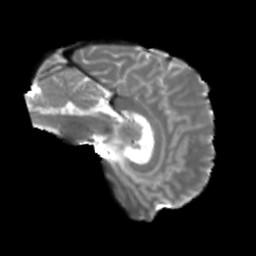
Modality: T2w
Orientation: sagittal
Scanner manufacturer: siemens
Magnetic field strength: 3 T
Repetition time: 4 s
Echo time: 0.0594 s